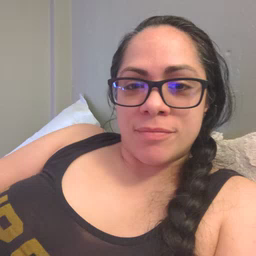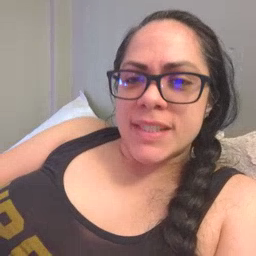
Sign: taste